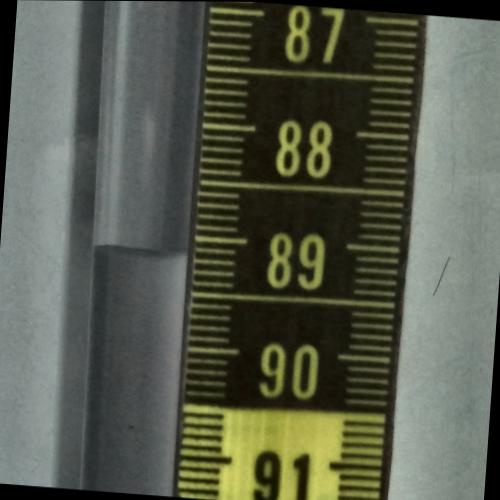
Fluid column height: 89.1 cm